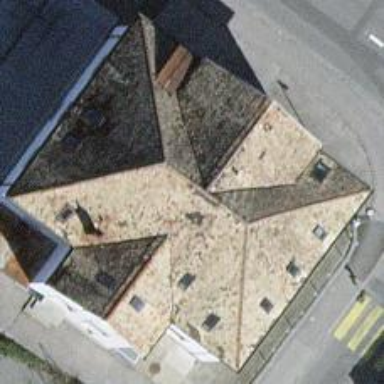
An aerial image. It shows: Hipped roof made of brown roof tiles. The building is apartment complex with the roof oriented along the structure.